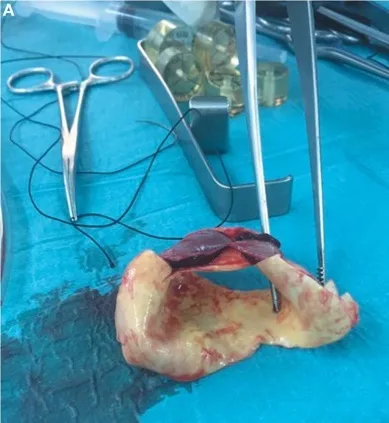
(A) Section of the dissected ascending aorta showing the intramural hematoma that was found behind the brachiocephalic trunk.
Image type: medical_photograph (other_medical_photograph)